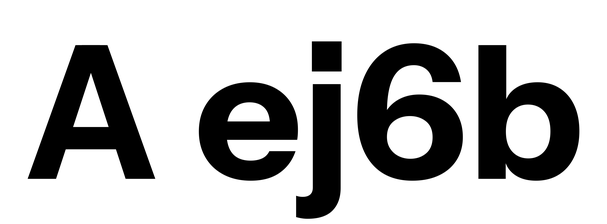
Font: InstrumentSans_Bold